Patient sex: M
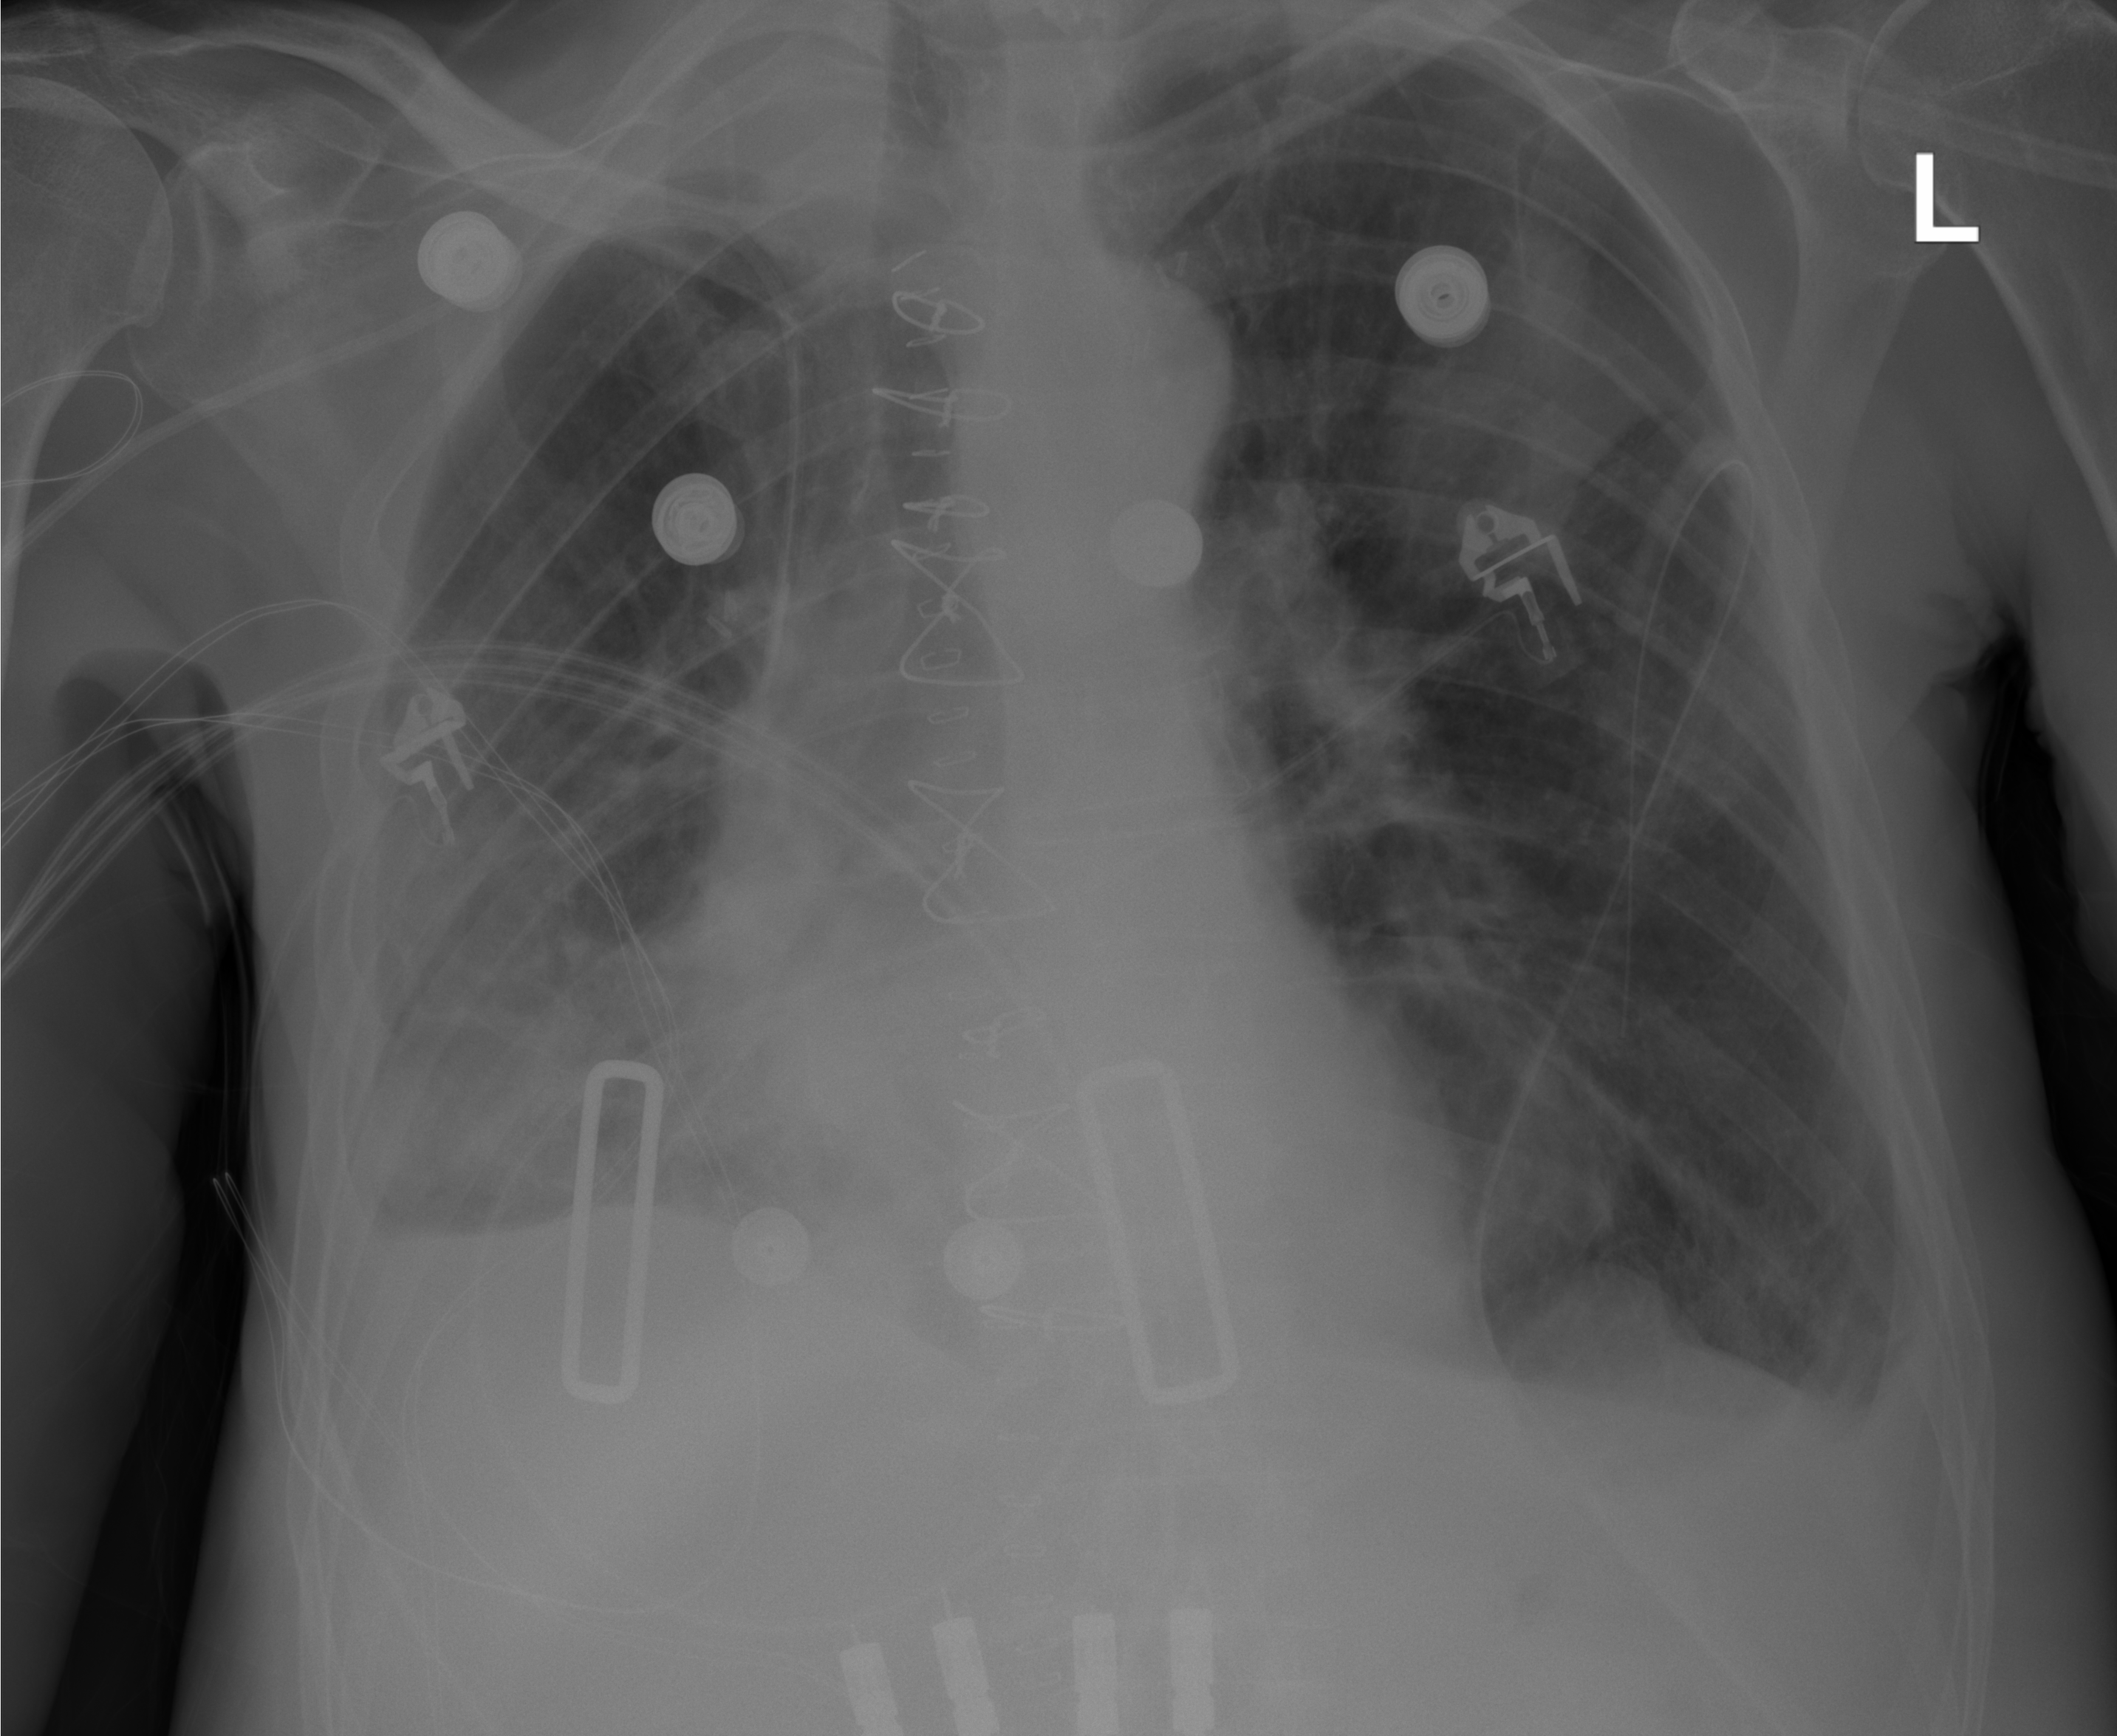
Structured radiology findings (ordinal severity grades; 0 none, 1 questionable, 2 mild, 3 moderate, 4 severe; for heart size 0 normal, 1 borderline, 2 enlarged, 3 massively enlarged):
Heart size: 0
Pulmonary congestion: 0
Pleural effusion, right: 3
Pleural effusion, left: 2
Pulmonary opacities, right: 0
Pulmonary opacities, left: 2
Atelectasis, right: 3
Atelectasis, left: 2